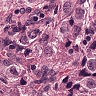
Metastatic tissue present: yes